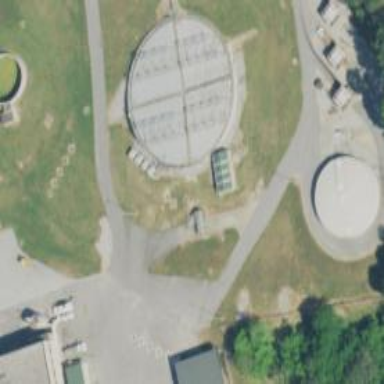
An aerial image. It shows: Storage tank which is man-made.